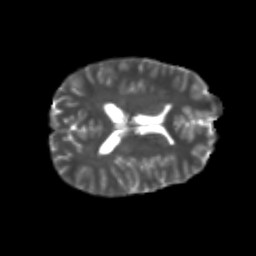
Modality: T2w
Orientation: axial
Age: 22
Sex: male
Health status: healthy
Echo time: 0.074 s